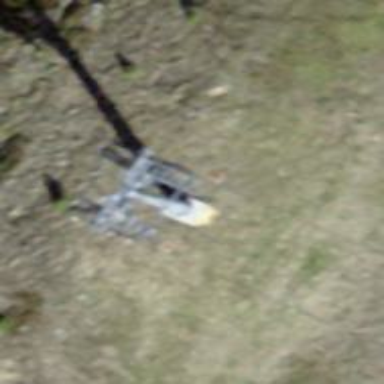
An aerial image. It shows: Chair lift captured from aerial perspective.